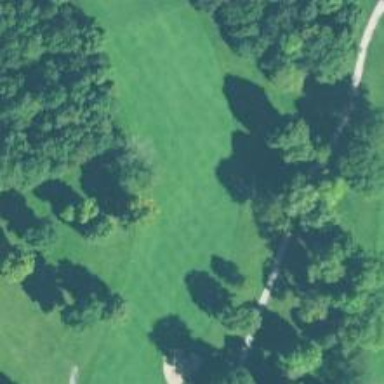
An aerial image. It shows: Golf hole.